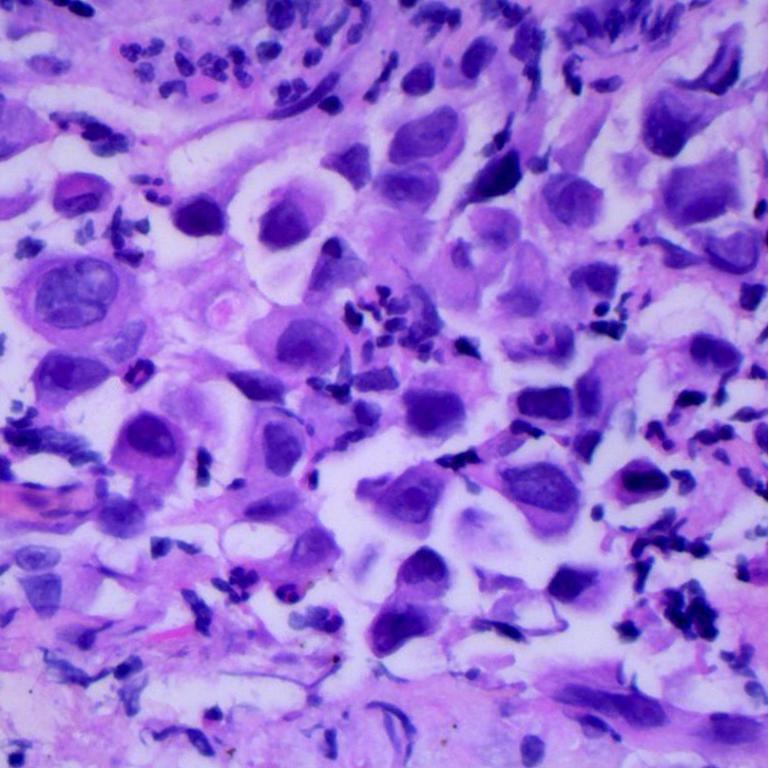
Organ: lung
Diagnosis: adenocarcinomas